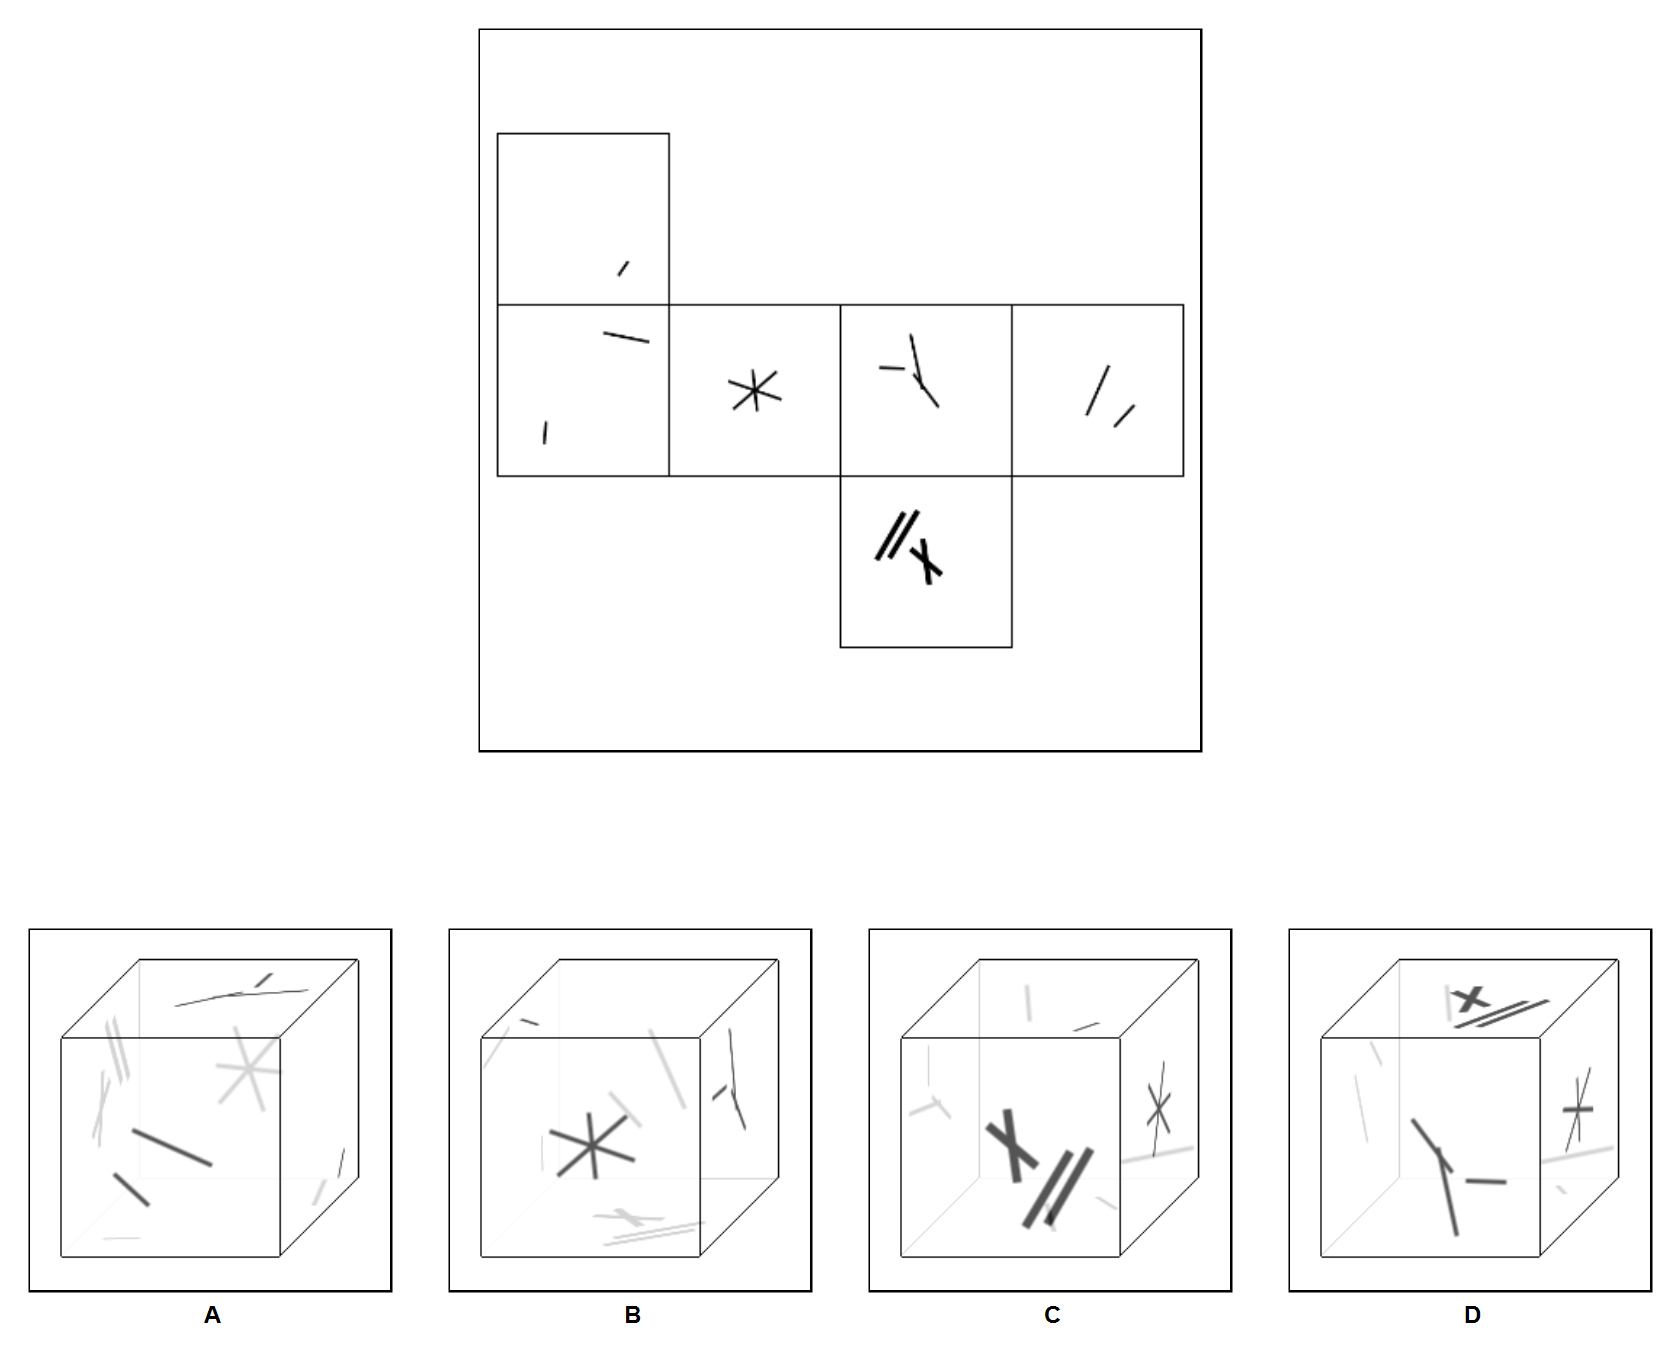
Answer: C